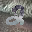
Label: 2